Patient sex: F
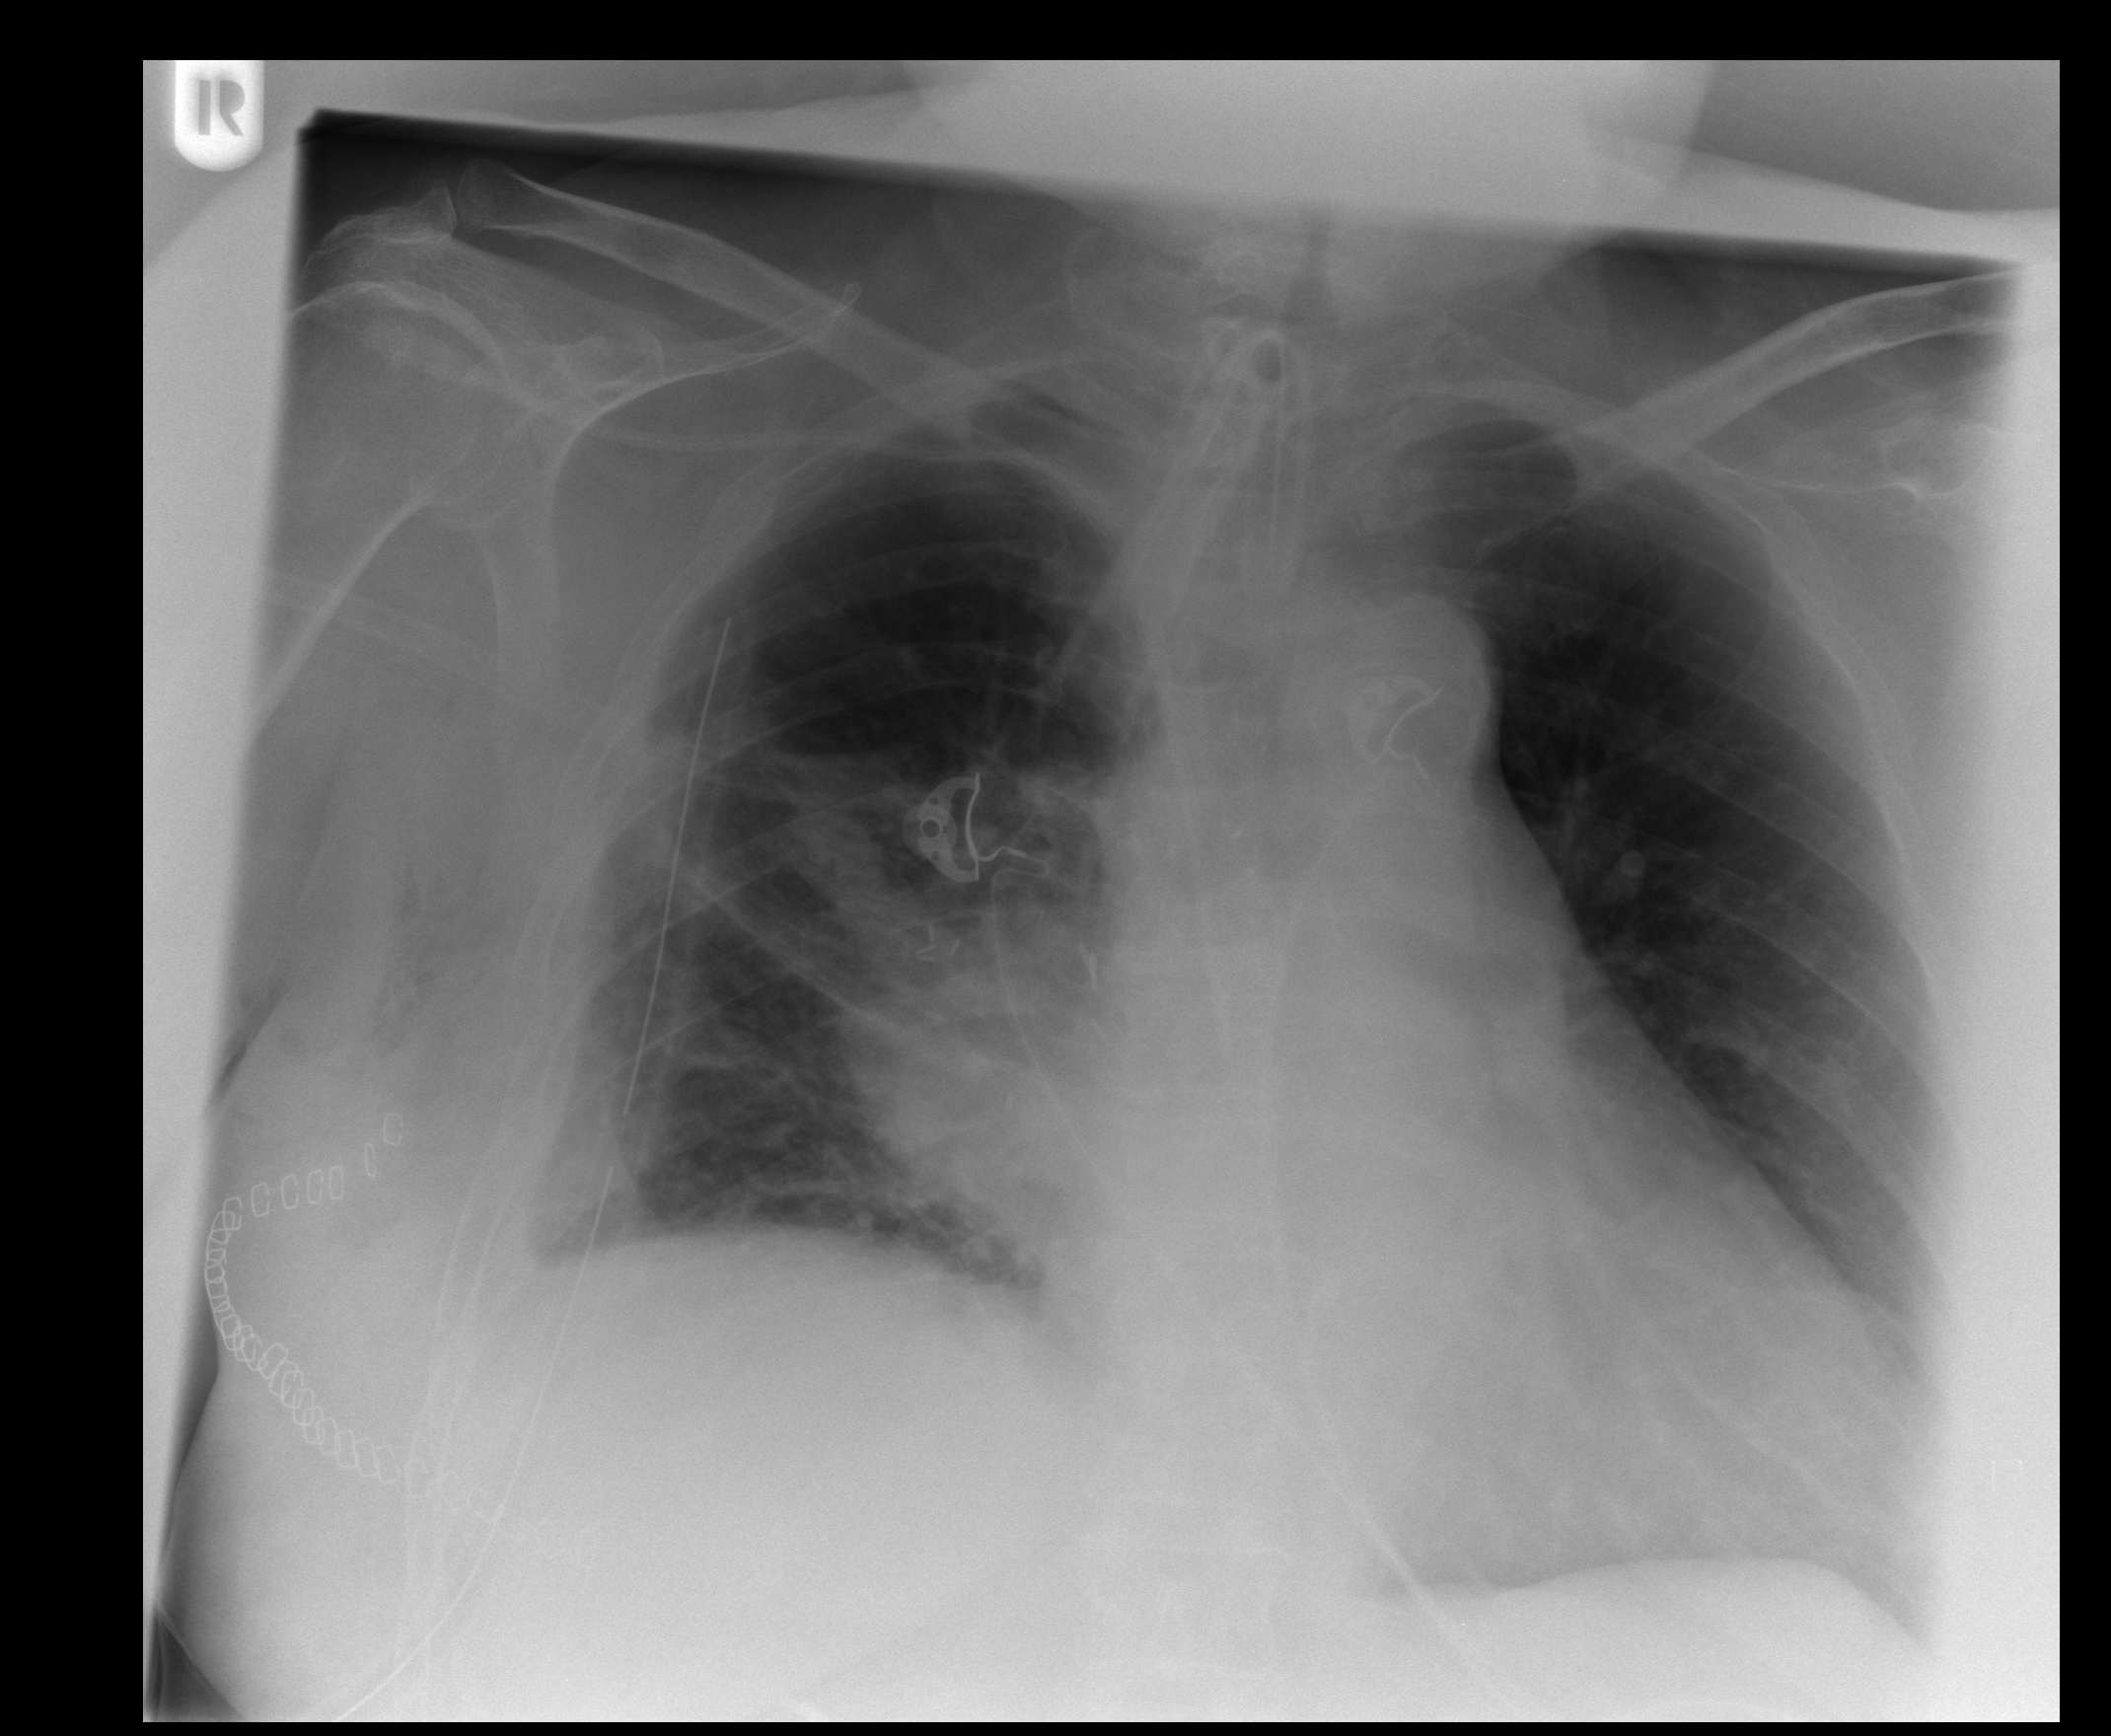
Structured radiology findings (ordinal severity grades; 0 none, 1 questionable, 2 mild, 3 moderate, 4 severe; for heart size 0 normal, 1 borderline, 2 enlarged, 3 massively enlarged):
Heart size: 2
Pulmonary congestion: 1
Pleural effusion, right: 2
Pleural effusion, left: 0
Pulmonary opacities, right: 2
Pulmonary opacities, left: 0
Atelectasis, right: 3
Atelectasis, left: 2